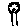
Label: tree